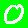
Digit: 0